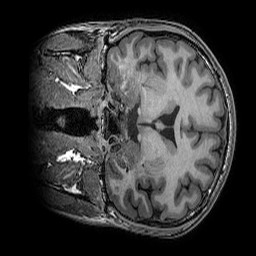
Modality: T1w
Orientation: coronal
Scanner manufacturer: ge
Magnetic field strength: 3 T
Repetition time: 0.008156 s
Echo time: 0.00318 s